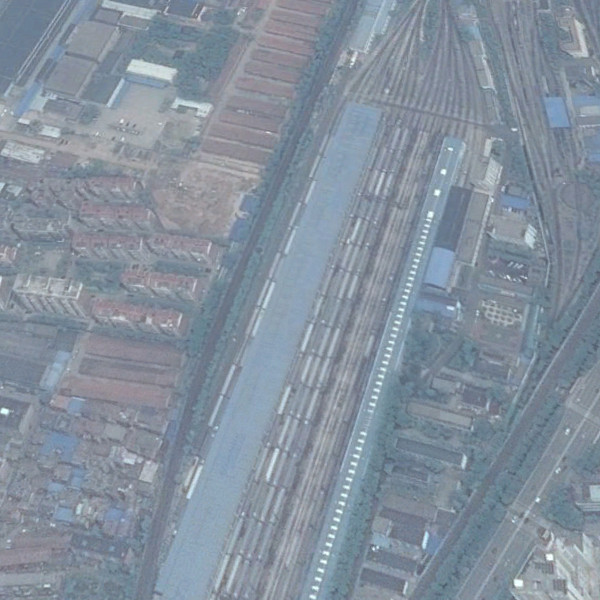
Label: RailwayStation